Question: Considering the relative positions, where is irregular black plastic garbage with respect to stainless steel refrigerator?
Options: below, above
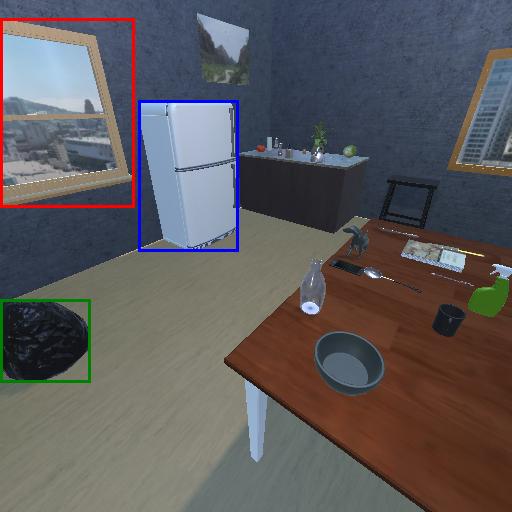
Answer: below